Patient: sex M, age 64
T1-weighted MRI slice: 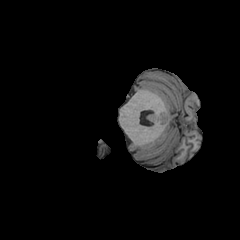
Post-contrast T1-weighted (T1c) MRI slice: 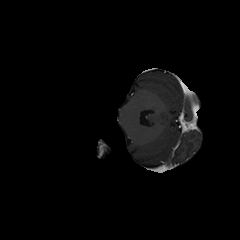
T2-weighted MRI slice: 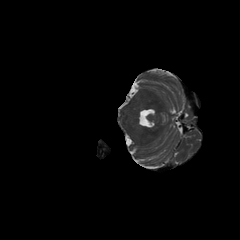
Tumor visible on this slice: no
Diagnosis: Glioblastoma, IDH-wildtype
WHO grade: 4